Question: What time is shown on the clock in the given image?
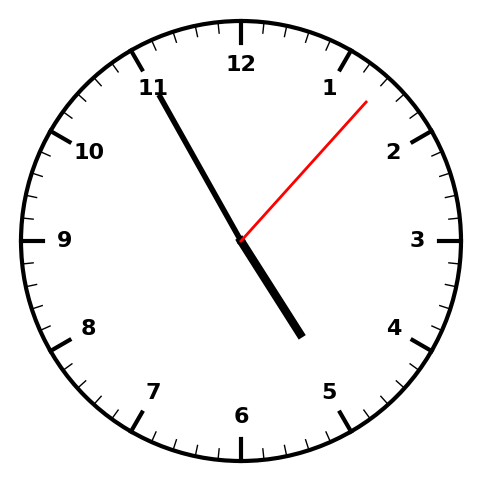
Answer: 04:55:07